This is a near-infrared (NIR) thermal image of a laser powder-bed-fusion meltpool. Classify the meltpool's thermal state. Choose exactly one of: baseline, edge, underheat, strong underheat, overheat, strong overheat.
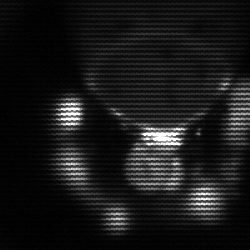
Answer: edge